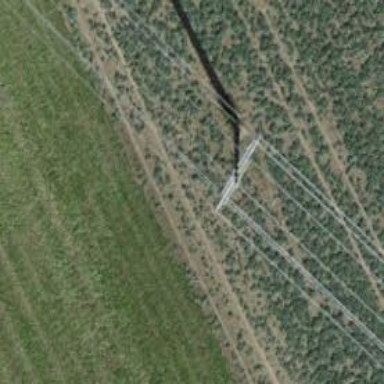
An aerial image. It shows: Power line in the image.